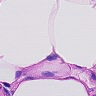
Metastatic tissue present: no